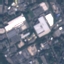
Label: Industrial